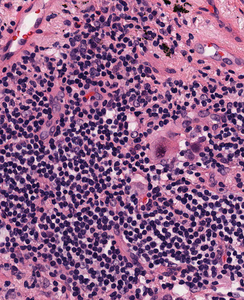
Tumor epithelial tissue: no
Tumor-associated stroma tissue: yes
Normal tissue: no